Field crop: tomato
Growth stage: 1
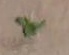
Species: solanum